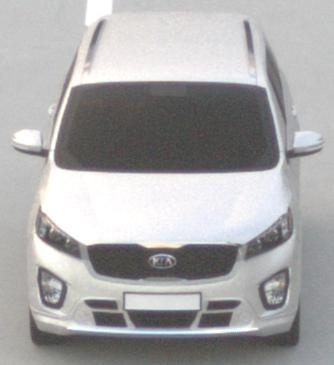
Make: KIA
Model: Sorento 2.2 CRDi
Detailed model: Sorento (UM)
Model produced from: 2015/03
Model produced until: 2017/10
Doors: 5
Color: white
Road condition: dry road
Daytime: sunrise or sunset
Contrast: low contrast